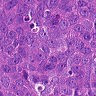
Metastatic tissue present: yes